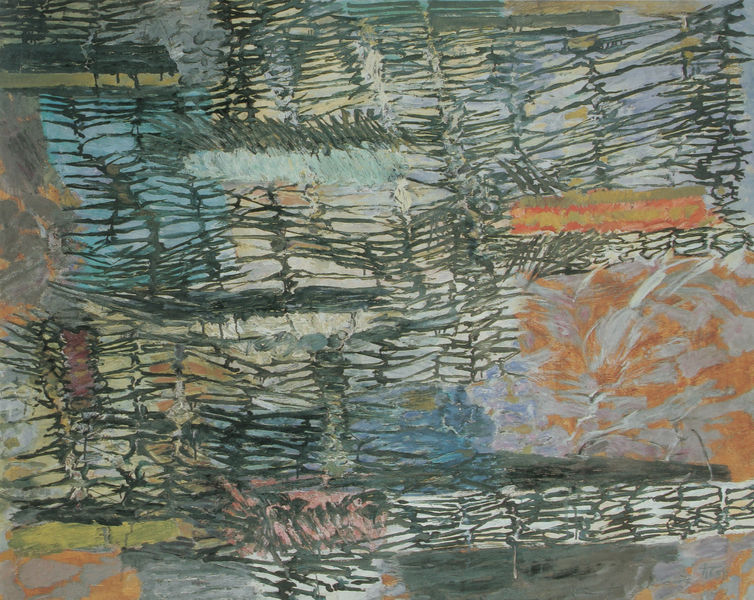
Titel: Schlagzeilen
Künstler: Hann Trier
Institution: Im Besitz des Künstlers
Schlagwörter: blau, wasser, weiß, aquarell, gelb, grün, menschen, ocker, ausschnitt, grau, orange, schwarz, rot, muster, öl, feld, felder, spiegelung, gitter, schuppen, wellen, abstrakt, modern, formen, vogelperspektive, streifen, abstrahiert, äcker, wasserfarben, draufsicht, rippen, form, struktur, spiegelungen, waben, netz, fische, flossen, fischfang, farbfeld, vibration, trier, netzartig, hausähnliches